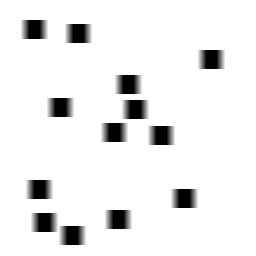
Squares: 13
Triangles: 0
Stars: 0
Total shapes: 13